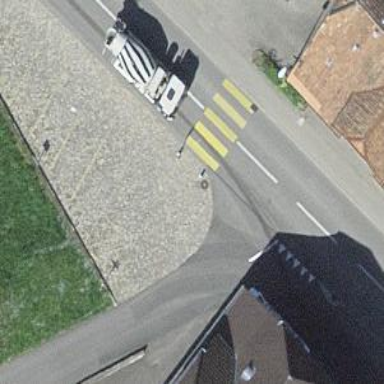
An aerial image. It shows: Marked crossing on the road.